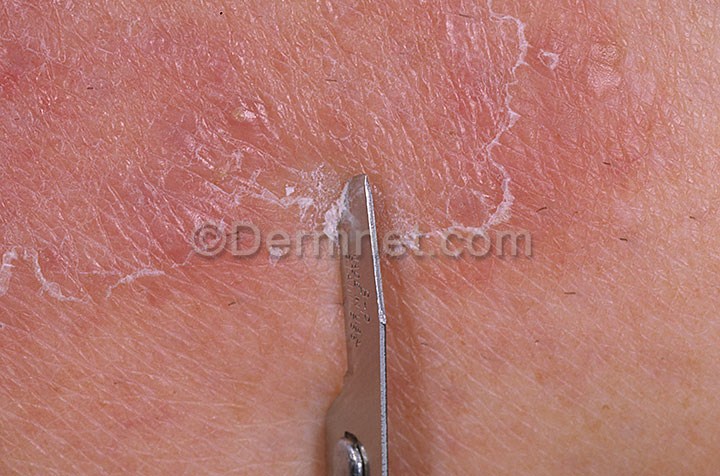
Disease: Tinea Ringworm Candidiasis and other Fungal Infections